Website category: university
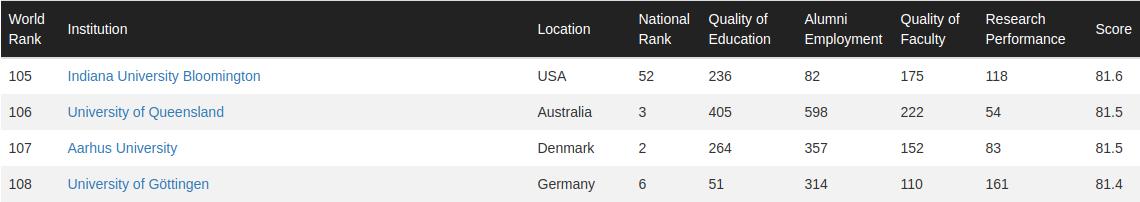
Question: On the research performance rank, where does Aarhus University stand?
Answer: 83

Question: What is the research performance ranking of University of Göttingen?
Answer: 161

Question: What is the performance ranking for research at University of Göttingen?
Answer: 161

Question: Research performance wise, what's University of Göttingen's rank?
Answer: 161

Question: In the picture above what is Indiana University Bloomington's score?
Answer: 81.6

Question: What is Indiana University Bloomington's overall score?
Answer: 81.6

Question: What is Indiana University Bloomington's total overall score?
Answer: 81.6

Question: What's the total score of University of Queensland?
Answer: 81.5

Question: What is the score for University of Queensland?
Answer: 81.5

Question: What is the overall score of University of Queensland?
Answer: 81.5

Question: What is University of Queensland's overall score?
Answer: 81.5

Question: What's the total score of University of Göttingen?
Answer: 81.4

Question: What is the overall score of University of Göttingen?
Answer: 81.4

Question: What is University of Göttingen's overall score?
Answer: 81.4

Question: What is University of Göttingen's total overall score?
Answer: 81.4

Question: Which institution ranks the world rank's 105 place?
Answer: Indiana University Bloomington

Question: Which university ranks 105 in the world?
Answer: Indiana University Bloomington

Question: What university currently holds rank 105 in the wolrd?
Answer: Indiana University Bloomington

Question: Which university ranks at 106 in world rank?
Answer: University of Queensland

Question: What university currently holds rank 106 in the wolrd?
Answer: University of Queensland

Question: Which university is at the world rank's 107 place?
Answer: Aarhus University

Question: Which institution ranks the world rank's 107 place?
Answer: Aarhus University

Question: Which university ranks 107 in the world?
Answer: Aarhus University

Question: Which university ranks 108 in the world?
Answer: University of Göttingen

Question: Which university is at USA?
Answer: Indiana University Bloomington

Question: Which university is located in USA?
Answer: Indiana University Bloomington

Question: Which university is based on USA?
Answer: Indiana University Bloomington

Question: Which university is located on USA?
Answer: Indiana University Bloomington

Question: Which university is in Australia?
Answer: University of Queensland

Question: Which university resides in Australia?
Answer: University of Queensland

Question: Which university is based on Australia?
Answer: University of Queensland

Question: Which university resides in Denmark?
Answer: Aarhus University

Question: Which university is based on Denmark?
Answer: Aarhus University

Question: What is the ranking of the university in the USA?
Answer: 105

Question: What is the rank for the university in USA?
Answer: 105

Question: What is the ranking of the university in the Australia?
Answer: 106

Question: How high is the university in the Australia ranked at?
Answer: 106

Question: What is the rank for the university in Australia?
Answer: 106

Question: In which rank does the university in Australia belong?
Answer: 106

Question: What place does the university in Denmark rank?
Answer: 107

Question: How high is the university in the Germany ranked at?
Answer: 108

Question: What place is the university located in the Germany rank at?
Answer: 108

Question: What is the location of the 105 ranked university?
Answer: USA

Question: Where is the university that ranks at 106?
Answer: Australia

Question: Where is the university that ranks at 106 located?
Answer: Australia

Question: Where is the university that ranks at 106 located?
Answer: Australia

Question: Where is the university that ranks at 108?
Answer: Germany

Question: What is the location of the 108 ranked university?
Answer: Germany

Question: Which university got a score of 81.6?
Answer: Indiana University Bloomington

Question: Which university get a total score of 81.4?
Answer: University of Göttingen